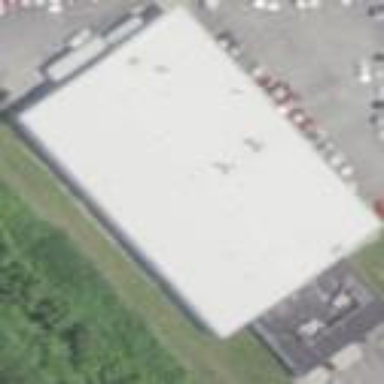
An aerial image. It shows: Building used as car repair shop.